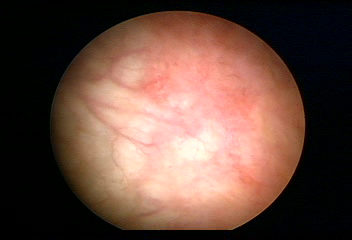
Modality: WLC
Class: Normal mucosa
Bladder cancer association: No